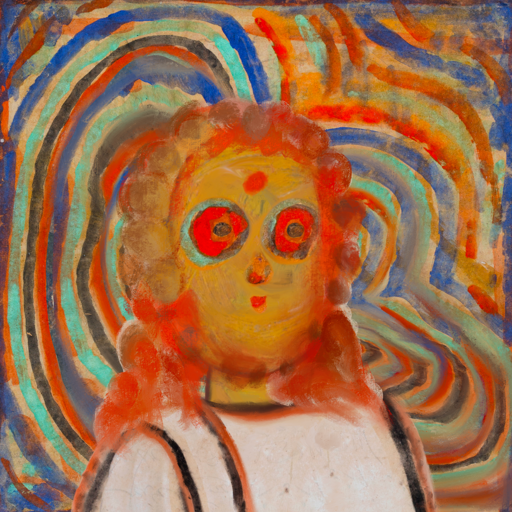
Background: Sisters, Head And Neck Front: After_Raid, Face Front: Sisters, Bust: Roy_Bahadur, Hair Front: Rupkatha, Head Accessory: Blank, Second Necklace: Blank, Necklace: Blank, Baby: Blank